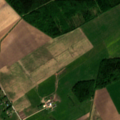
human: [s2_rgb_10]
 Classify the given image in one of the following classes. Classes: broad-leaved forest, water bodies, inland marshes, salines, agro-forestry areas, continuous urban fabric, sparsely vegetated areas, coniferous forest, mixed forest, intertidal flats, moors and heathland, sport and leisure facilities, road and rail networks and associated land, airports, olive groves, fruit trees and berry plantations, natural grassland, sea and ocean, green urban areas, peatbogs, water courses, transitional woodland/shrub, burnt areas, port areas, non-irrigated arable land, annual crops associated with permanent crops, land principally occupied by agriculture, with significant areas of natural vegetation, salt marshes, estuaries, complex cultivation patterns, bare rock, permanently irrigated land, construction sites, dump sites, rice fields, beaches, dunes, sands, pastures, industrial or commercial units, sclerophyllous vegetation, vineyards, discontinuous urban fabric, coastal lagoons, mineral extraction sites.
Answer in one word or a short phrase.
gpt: non-irrigated arable land, complex cultivation patterns, broad-leaved forest, mixed forest, natural grassland